Field crop: maize
Growth stage: 2
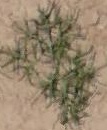
Species: salsola